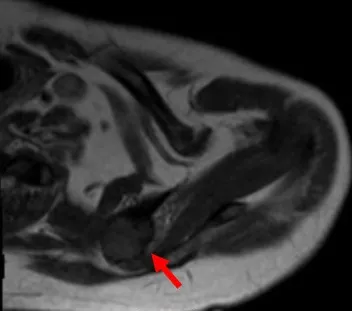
Transverse planes.
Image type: radiology (mri)